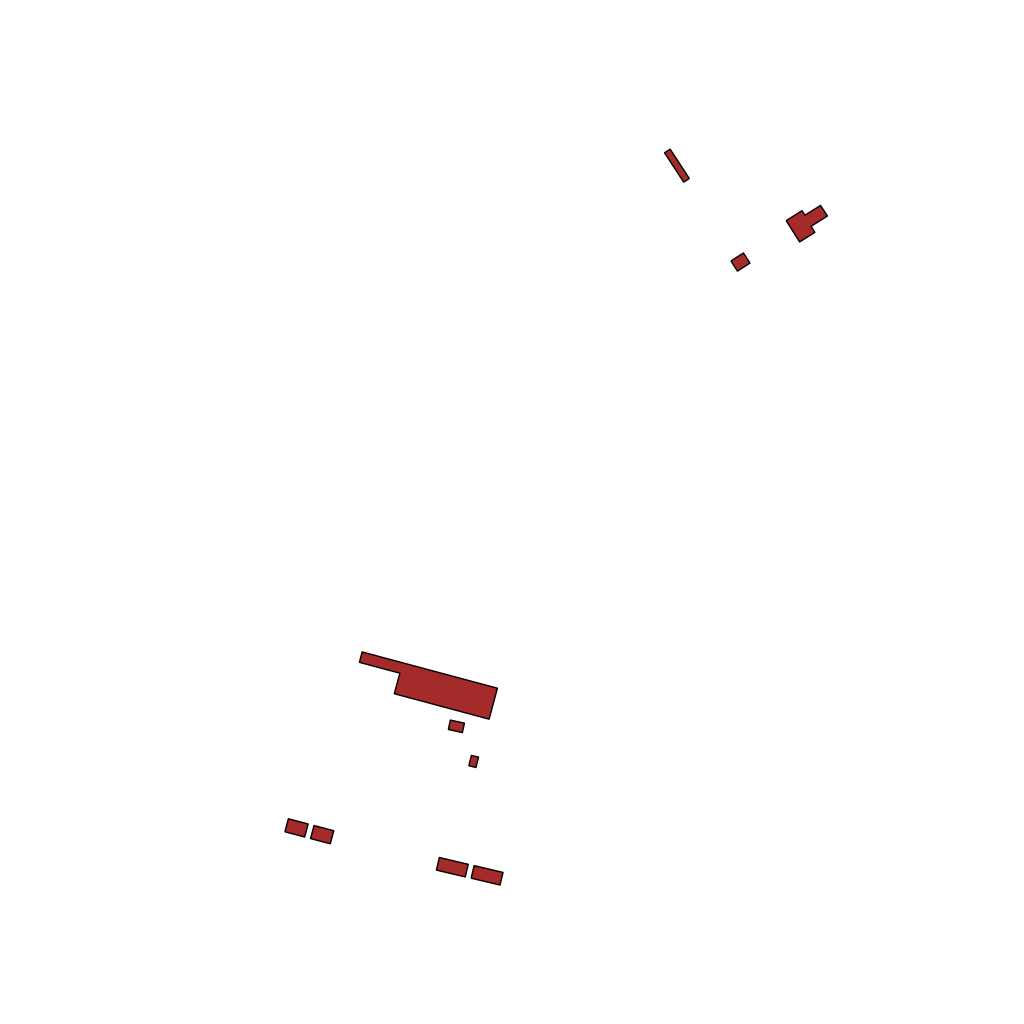
Tags: overhead vector_map, industrial, recreation, special, individual_rise, density_1, Facility, 1.0 km²